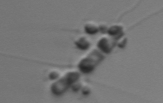
Label: Chaetoceros_didymus_TAG_external_flagellate